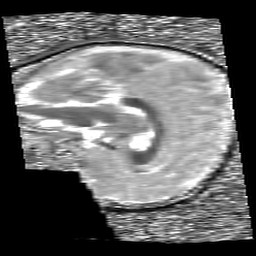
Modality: T1map
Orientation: sagittal
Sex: female
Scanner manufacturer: siemens
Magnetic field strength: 3 T
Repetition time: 5 s
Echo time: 0.00355 s